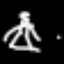
Label: angel